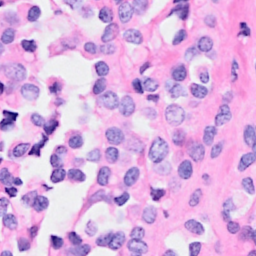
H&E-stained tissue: Breast